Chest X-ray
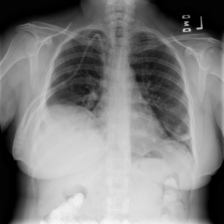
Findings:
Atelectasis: positive
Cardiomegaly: negative
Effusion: negative
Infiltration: negative
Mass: negative
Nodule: positive
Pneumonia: negative
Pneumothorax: negative
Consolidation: negative
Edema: negative
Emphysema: negative
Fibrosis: negative
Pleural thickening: negative
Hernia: negative